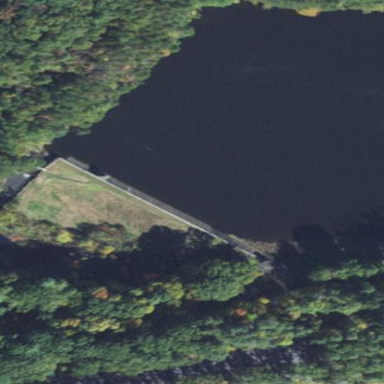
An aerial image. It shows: Dam along waterway.